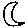
Label: moon